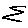
Label: zigzag